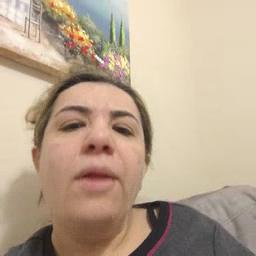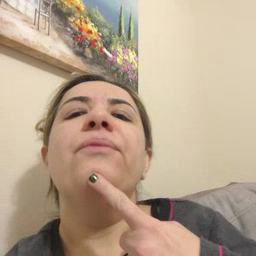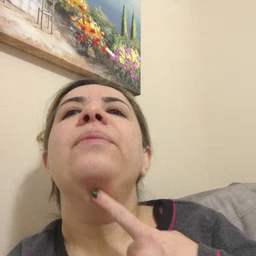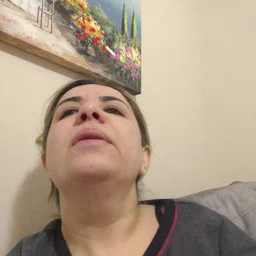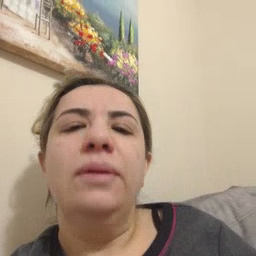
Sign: thirsty